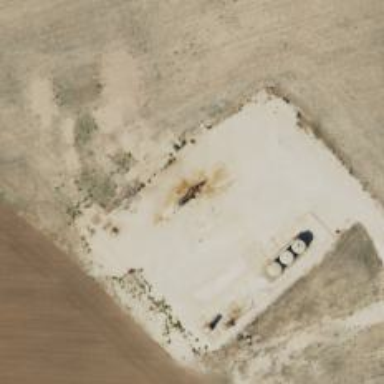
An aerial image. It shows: Petroleum well.